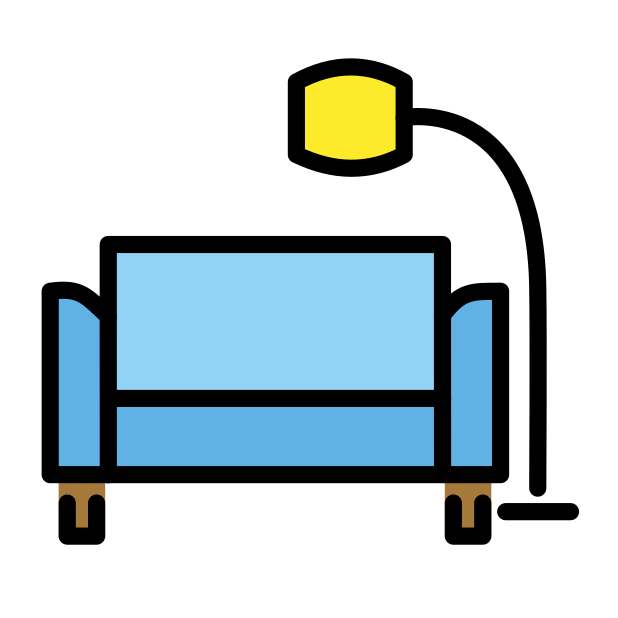
couch and lamp